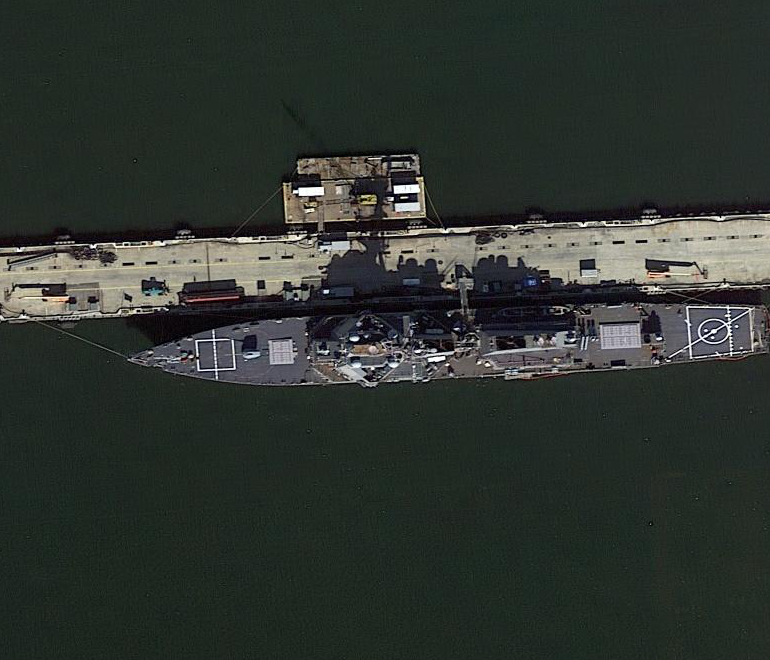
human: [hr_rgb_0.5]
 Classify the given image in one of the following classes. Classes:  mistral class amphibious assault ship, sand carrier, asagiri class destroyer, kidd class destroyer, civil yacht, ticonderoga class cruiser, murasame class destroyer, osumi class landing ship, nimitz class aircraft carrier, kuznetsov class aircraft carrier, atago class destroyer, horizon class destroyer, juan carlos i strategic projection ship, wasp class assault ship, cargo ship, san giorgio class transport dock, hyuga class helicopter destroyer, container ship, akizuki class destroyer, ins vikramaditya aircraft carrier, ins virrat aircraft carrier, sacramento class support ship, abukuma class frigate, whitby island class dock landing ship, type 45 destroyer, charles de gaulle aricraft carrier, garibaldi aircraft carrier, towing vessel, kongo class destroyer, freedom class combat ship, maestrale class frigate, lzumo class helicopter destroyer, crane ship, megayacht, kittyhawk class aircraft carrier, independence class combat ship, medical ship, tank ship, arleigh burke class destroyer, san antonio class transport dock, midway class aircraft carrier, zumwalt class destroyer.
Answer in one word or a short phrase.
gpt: Arleigh Burke class destroyer